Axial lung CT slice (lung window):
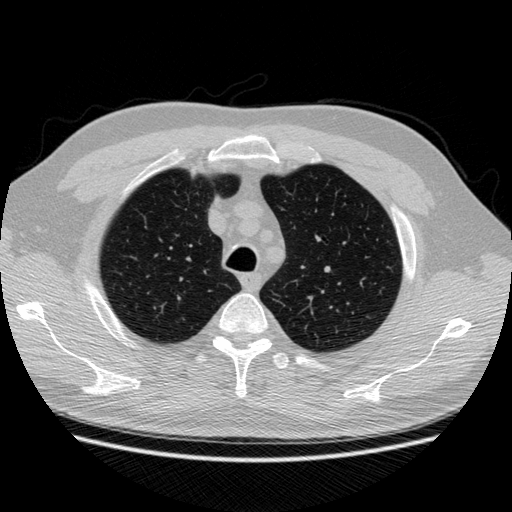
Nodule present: no